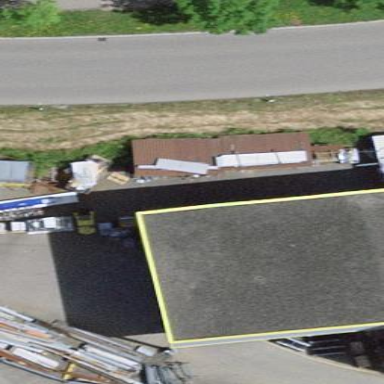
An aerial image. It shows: View of roof of building.